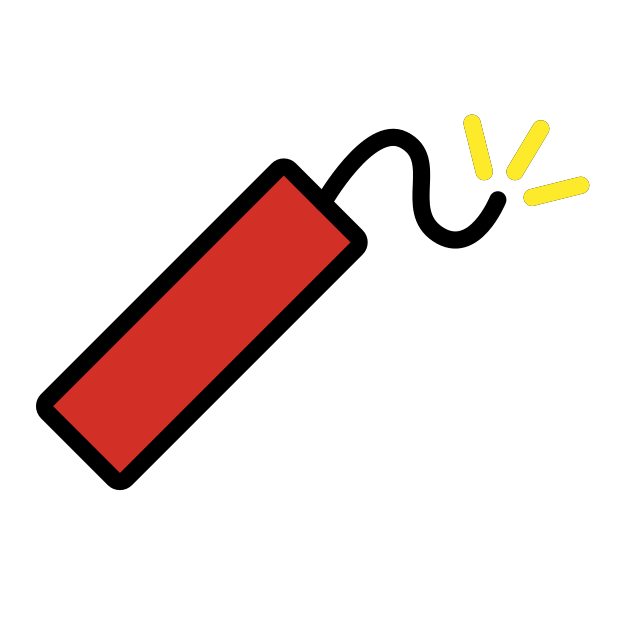
Emoji: 🧨
Name: firecracker
Unicode: 0x1f9e8